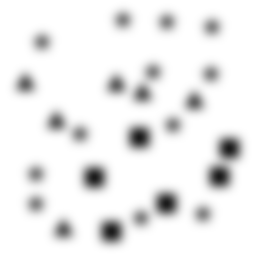
Squares: 6
Triangles: 6
Stars: 12
Total shapes: 24